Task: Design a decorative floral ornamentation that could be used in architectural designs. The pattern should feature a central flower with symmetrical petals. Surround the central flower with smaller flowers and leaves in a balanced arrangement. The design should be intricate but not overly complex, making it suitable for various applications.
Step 1046:
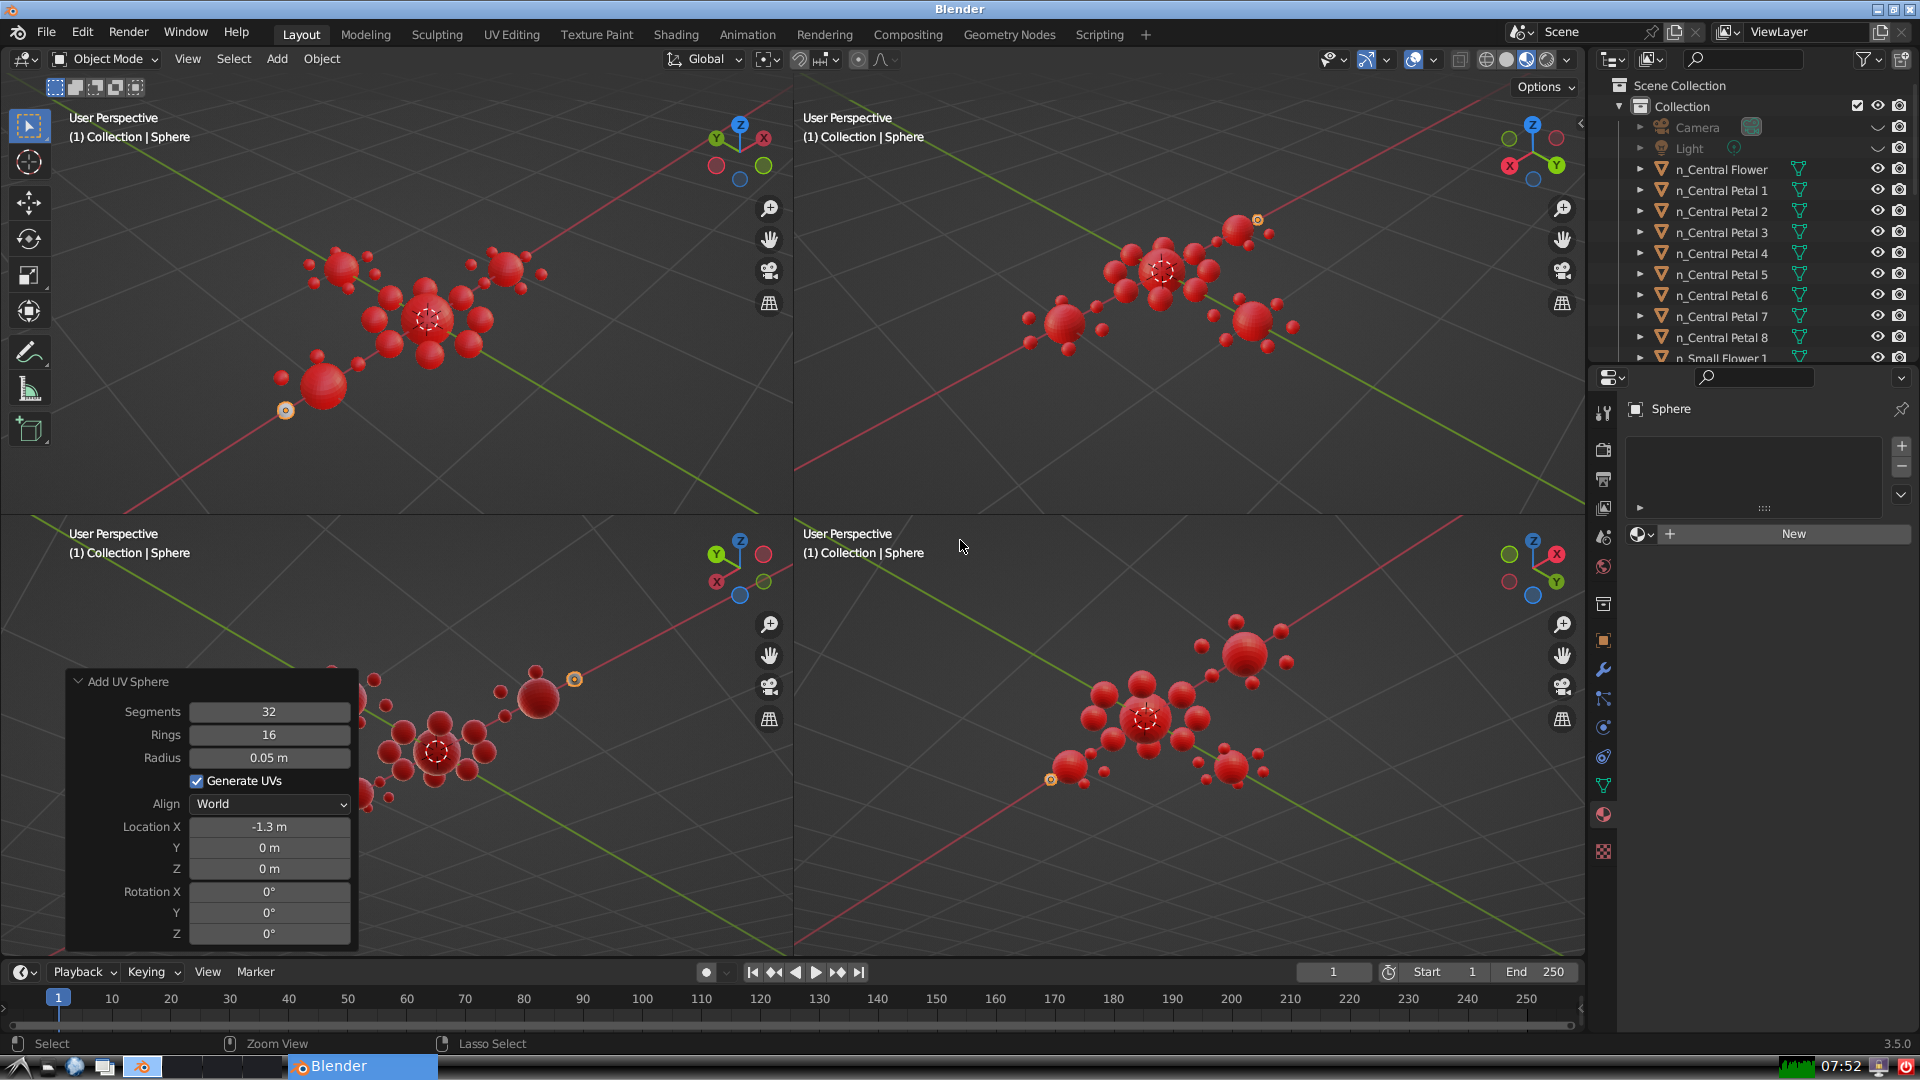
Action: {"mouse_move": [1608, 631]}